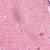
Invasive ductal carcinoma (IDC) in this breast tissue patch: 0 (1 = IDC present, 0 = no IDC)